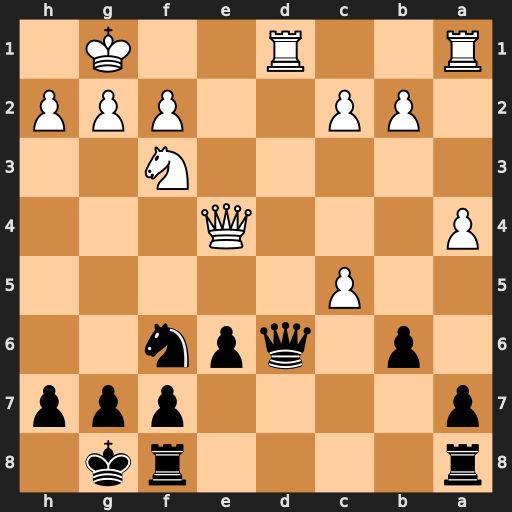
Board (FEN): r4rk1/p4ppp/1p1qpn2/2P5/P3Q3/5N2/1PP2PPP/R2R2K1
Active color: b
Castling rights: -
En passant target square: -
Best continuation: Qxd1+ Rxd1 Nxe4